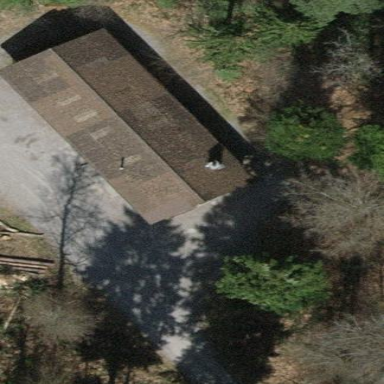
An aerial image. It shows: Wilderness hut located in building.